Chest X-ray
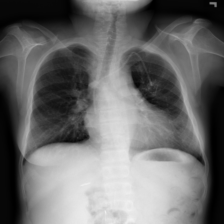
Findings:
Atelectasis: negative
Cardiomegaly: negative
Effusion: negative
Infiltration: negative
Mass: negative
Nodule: negative
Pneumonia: negative
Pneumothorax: negative
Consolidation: negative
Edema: negative
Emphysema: negative
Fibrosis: negative
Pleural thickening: negative
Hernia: negative